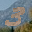
Label: 3